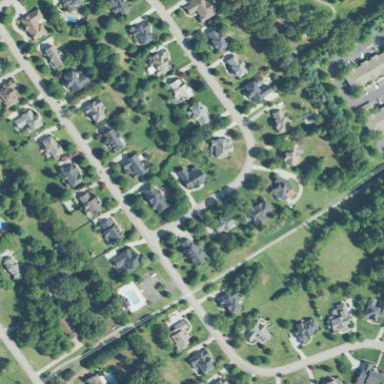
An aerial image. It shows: Single-family residential area.